Question: I am working with CSS sprites and the jQuery plugin <URL>.
I have a Super Mario image and when rolled over, I'd like the animation to play. When, you move your mouse away from the Super Mario (which is a '<div>' element), I would like the animation to play in reverse back to the original place it started.
Here is what I have so far:
'''
<!DOCTYPE html>
<html>
<head>
<title>Mario Planet Spritely Nav</title>
<script src="http://cdnjs.cloudflare.com/ajax/libs/jquery/1.6.1/jquery.min.js"></script>
<script src="jquery.spritely-0.5.js"></script>
<script>
$(document).ready(function() {
$('#mario').hover(
function() {
$('#mario').sprite({
fps: 2,
no_of_frames: 6,
play_frames: 6
});
},
function() {
$('#mario').sprite({
fps: 2,
no_of_frames: 6,
play_frames: 5,
rewind: true
});
}
);
});
</script>
<style>
#mario {
position: absolute;
width: 40px;
height: 52px;
background: transparent url(mh.png);
cursor: pointer;
}
</style>
</head>
<body>
<div id="mario"></div>
</body>
</html>
'''
I have the fps intentionally slow so I can try and figure out what's going on here. For some reason, the first hover and mouseout work great. But then, during the second hover, something weird happens. It appears to play an extra frame. I don't understand why.
Here is my 'mh.png' image (I don't have a current webserver to show a live demo):

Do you guys have any idea as to why this is occurring?
Thanks.
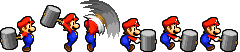
Answer: I happen to be one of the Spritely developers -- perhaps I can be of some help!
This is happening because of the different play_frames values when running the Sprite. Admittedly it is quite confusing. I'll try and explain.
When you initially call sprite, it will play the first 6 frames. When you mouse out again, it will go back by 5 frames. All is good so far. But things get out of sync, and so when you play the next 6, you are one frame further than expected.
The following solution should fix it for you,
'''
var play_frames = 6;
$('#mario').hover(
function() {
$('#mario').sprite({
fps: 2,
no_of_frames: 6,
play_frames: play_frames
});
play_frames = 5;
},
function() {
$('#mario').sprite({
fps: 2,
no_of_frames: 6,
play_frames: 5,
rewind: true
});
}
);
'''
I have just realized that the solution posted previously is more or less the same! Not sure why this would not work for you. It is working for me.